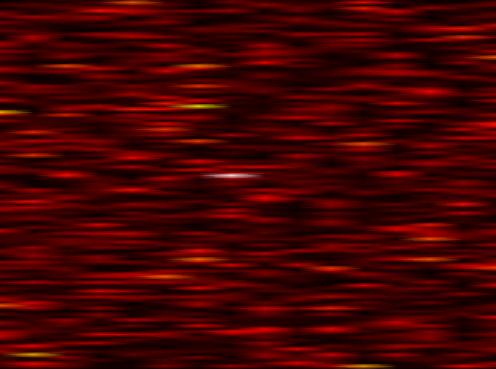
Label: WOLA